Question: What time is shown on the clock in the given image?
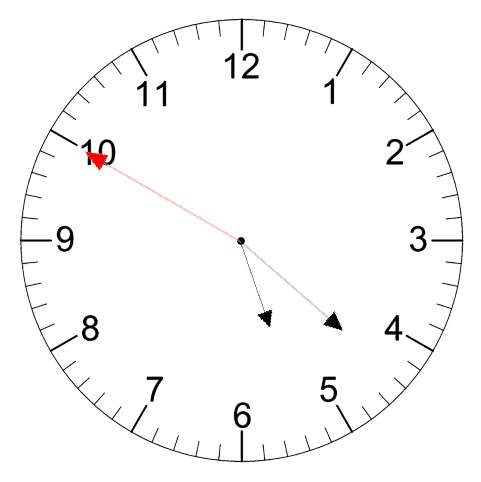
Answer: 05:21:50